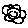
Label: flower